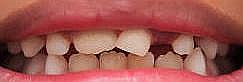
Condition: hypodontia